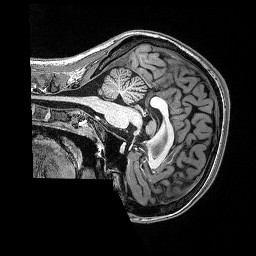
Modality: T1w
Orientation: sagittal